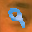
Label: 9